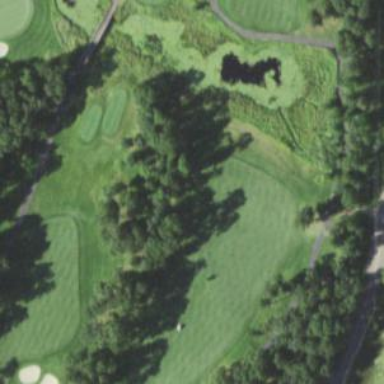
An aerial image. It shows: Golf hole.